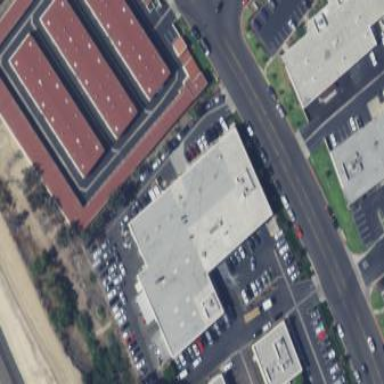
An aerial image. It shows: Building housing car repair shop.